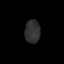
Tissue: lung
Cell type: Epithelial cells
Senescence score: 0.1565
Nuclear area (px): 347
Mean DAPI intensity: 47.686